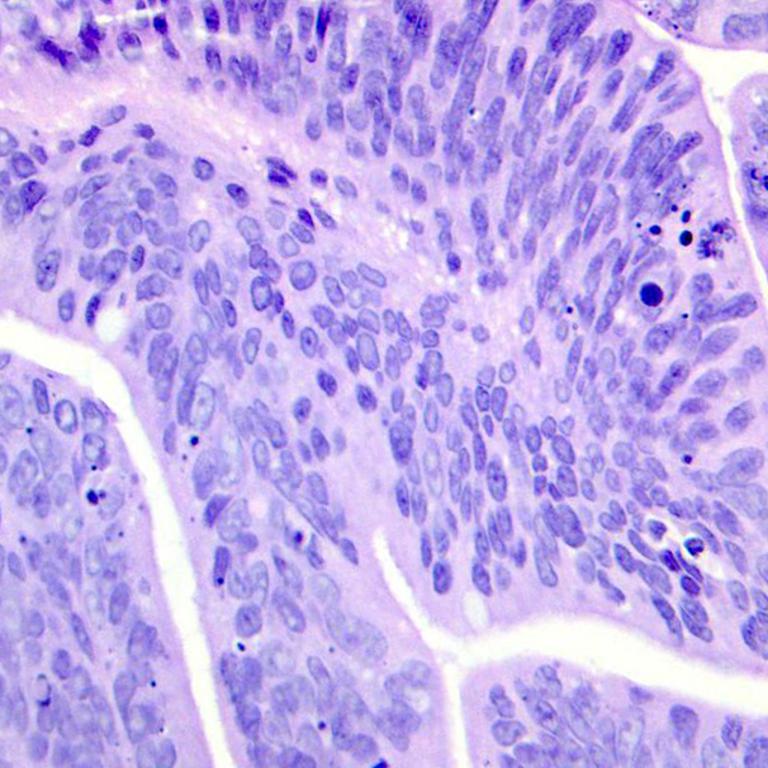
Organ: colon
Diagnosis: adenocarcinomas